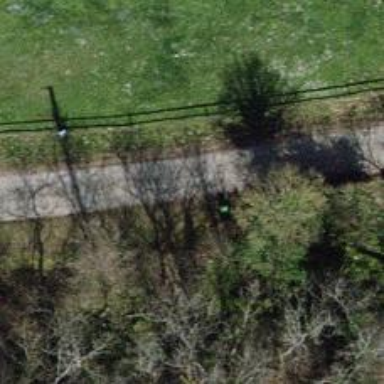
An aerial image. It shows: Well-maintained track road with grade 1 tracktype.